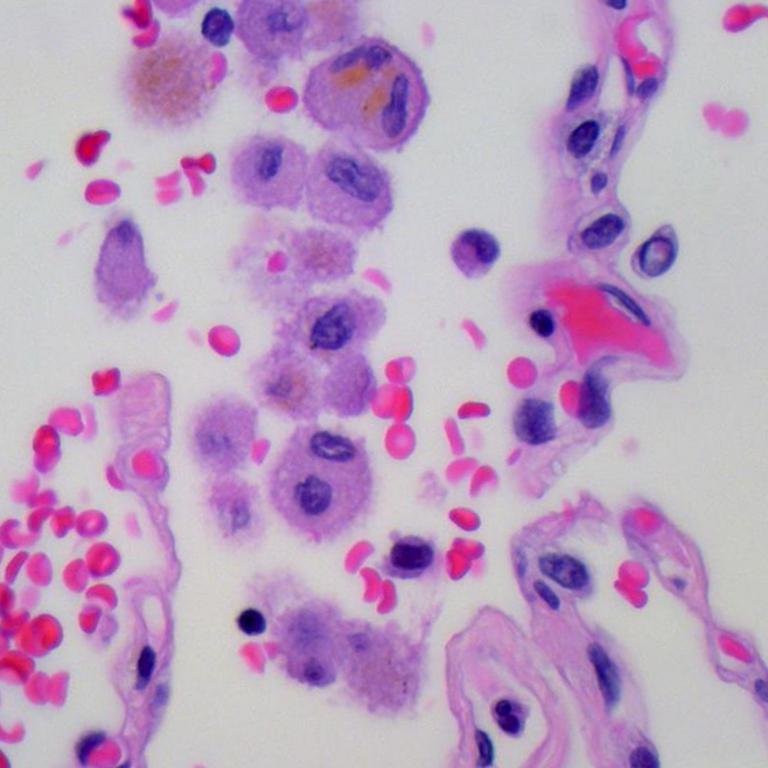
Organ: lung
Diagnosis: benign